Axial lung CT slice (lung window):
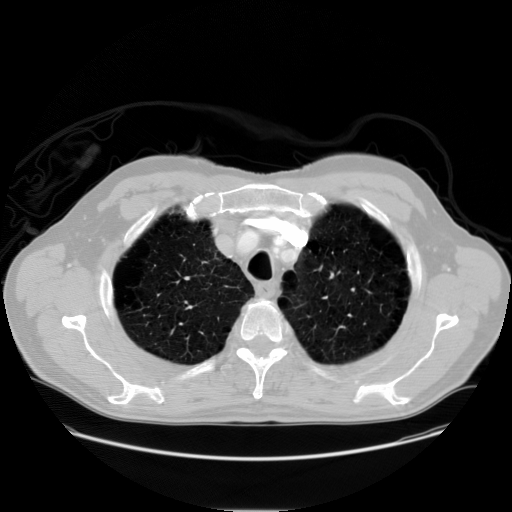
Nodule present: no